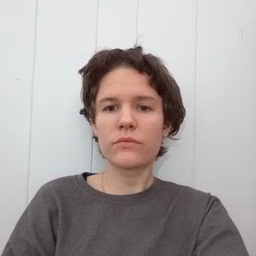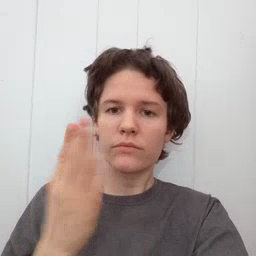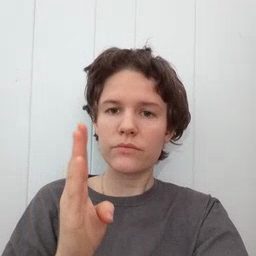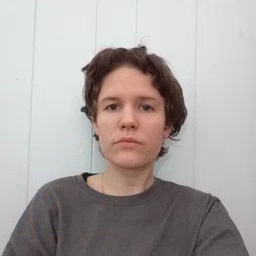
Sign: blue